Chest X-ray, PA view. Patient: 48 years old, sex M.
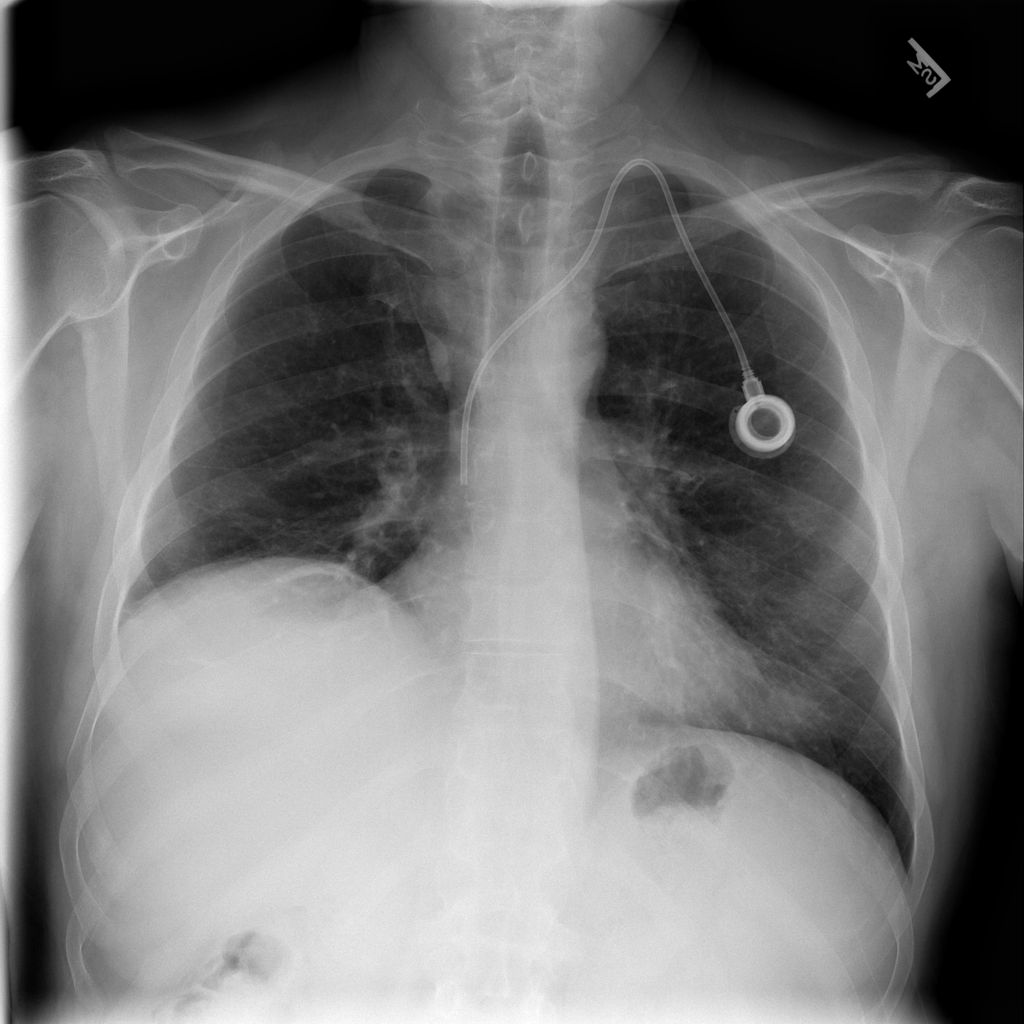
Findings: Atelectasis